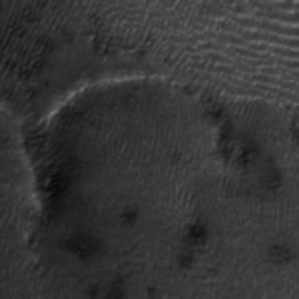
Label: frost